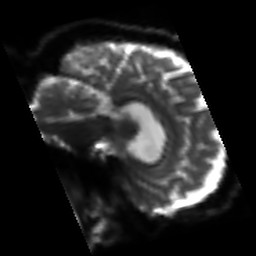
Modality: sbref
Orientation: sagittal
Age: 56
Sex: male
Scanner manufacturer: siemens
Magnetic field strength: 3 T
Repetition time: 3.2 s
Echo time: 0.081 s